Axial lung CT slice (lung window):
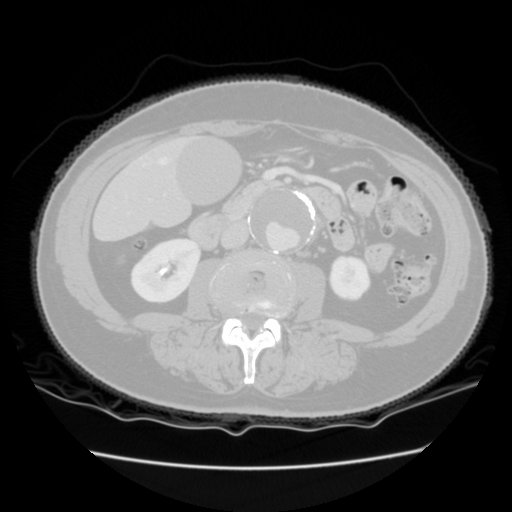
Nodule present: no